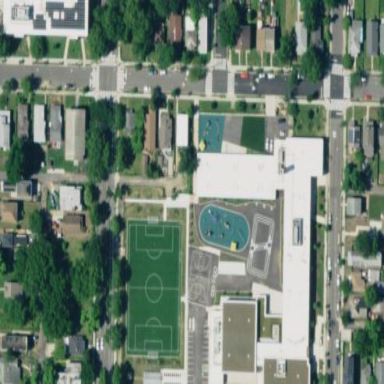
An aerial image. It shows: School.